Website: macys
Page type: customer-info-address
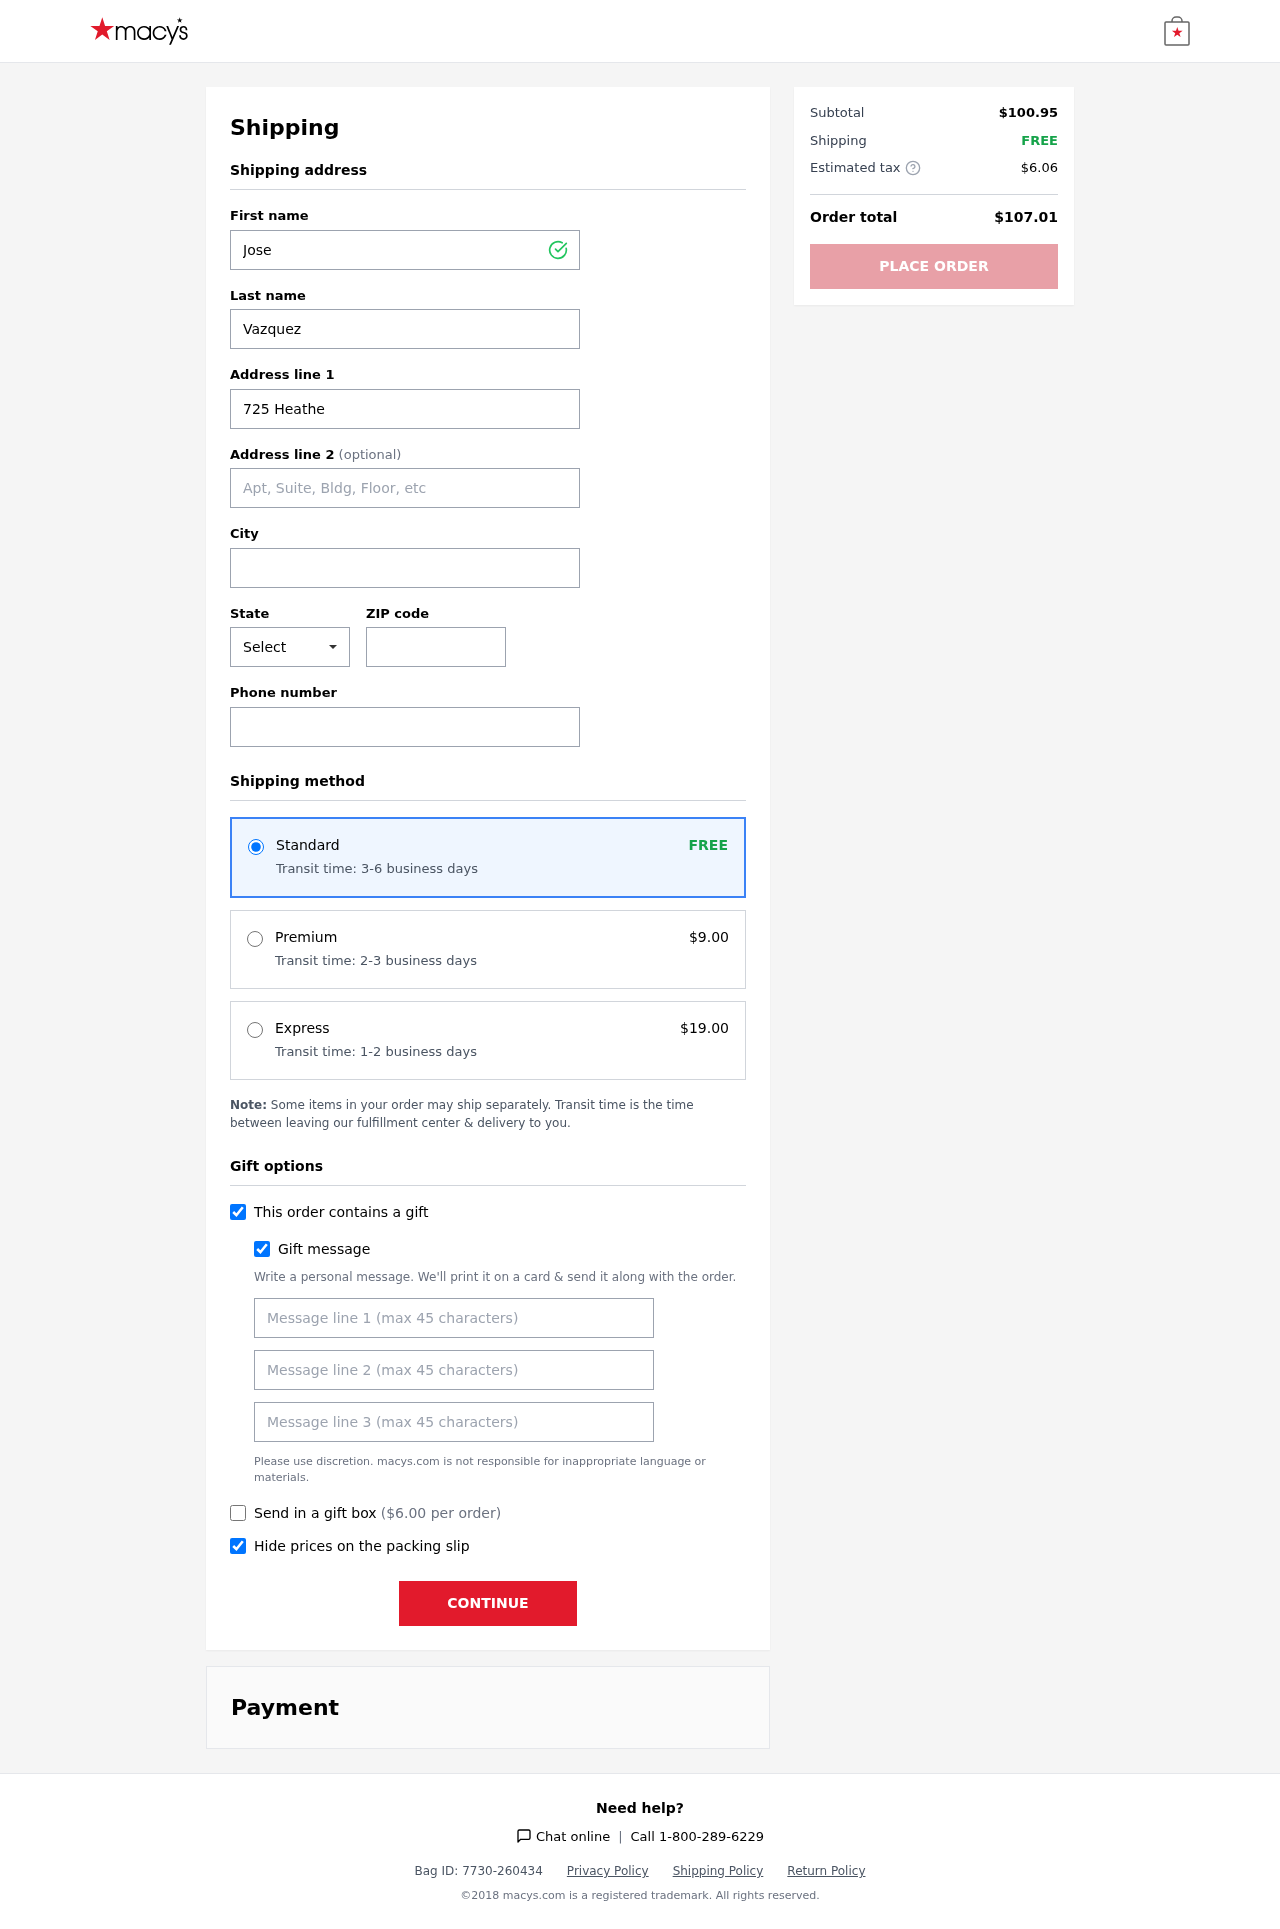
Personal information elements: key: PII_CITY
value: Michelleland
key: PII_FIRSTNAME
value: Jose
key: PII_GIFT_MESSAGE
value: Hey Tracy, I thought you’d love these cozy sheets to add a touch of elegance to your space. Wishing you restful nights and sweet dreams in your new home! Enjoy!  Jose
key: PII_LASTNAME
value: Vazquez
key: PII_PHONE
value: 9443882607
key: PII_POSTCODE
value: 15691
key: PII_STATE_ABBR
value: FM
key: PII_STREET
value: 725 Heather Vista
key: PII_STREET2
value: Suite 107
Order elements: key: ORDER_SHIPPING_STANDARD
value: FREE
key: ORDER_SHIPPING_STANDARD_TIME
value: Transit time: 3-6 business days
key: ORDER_SHIPPING_PREMIUM
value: $9.00
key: ORDER_SHIPPING_PREMIUM_TIME
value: Transit time: 2-3 business days
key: ORDER_SHIPPING_EXPRESS
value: $19.00
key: ORDER_SHIPPING_EXPRESS_TIME
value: Transit time: 1-2 business days
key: ORDER_GIFT_BOX_FEE
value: $6.00
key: ORDER_SUBTOTAL
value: $100.95
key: ORDER_SHIPPING_COST
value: FREE
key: ORDER_TAX
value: $6.06
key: ORDER_TOTAL
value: $107.01